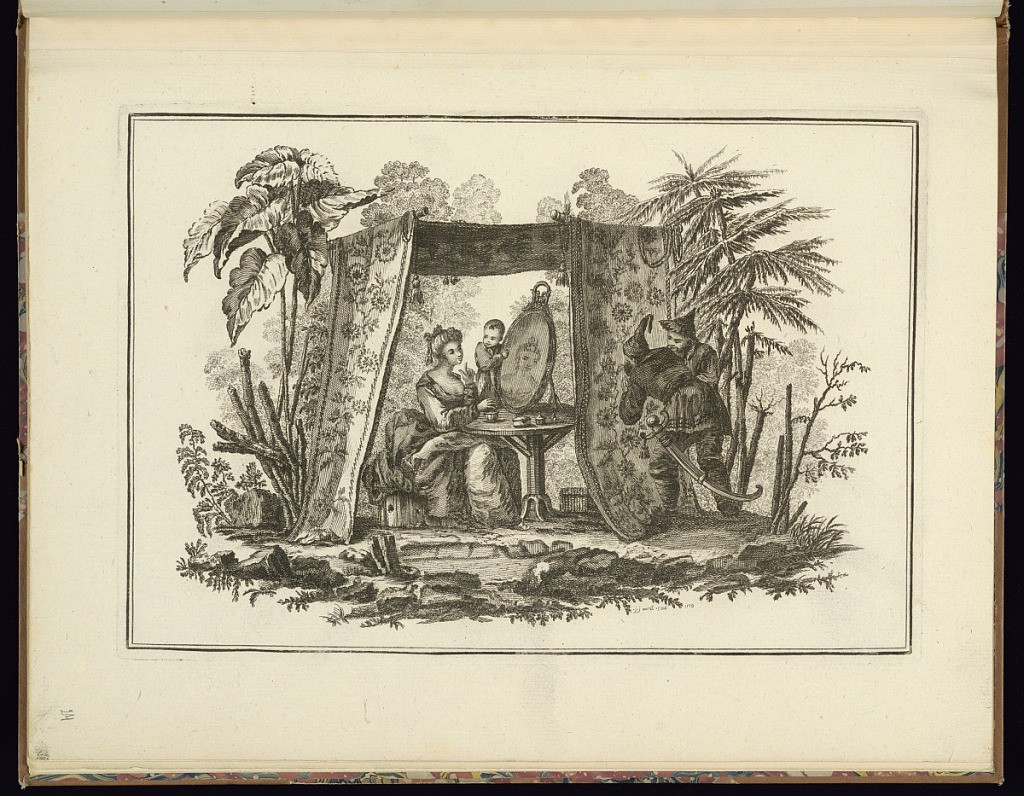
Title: Woman at her Toilette
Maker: Jean-Baptiste Pillement, French, 1728–1808
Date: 1773
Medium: Etching on laid paper
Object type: Print
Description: Plate from a series of chinoiserie scenes with figures in a landscape. Under a canopy of embroidered textiles, a woman in a western dress sits at a round table looking at herself in a mirror, at her toilette with small, lidded pots on the table, the mirror is supported by a small child. Two men dressed in chinoiserie style dress with swords peer through a hole in the canopy to look at the woman. The scene is in a landscape with trees, rocks, and foliage. The plate is signed and dated.